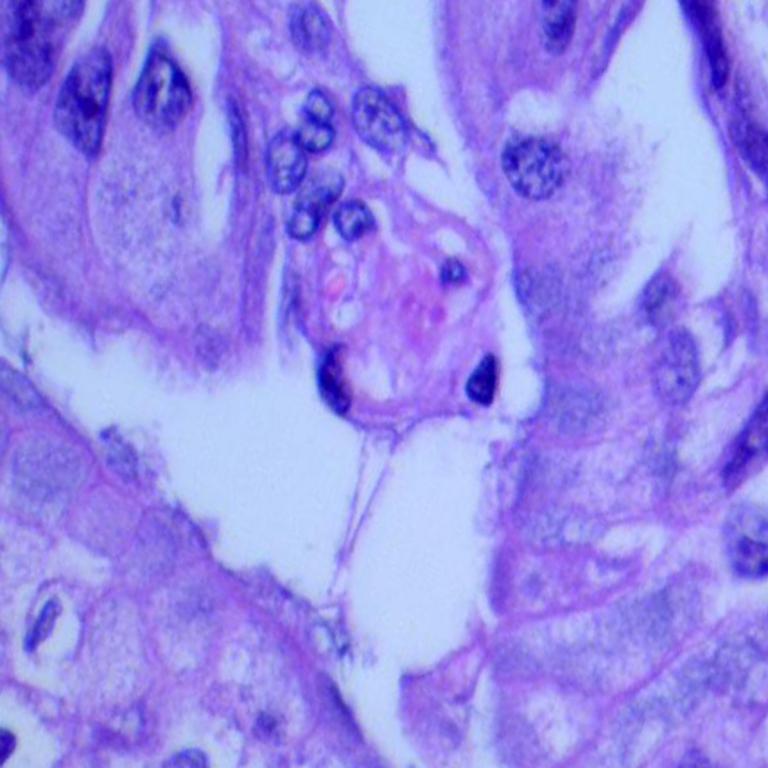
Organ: lung
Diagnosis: adenocarcinomas